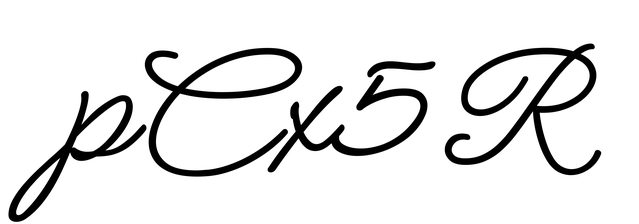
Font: MeowScript-Regular